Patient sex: M
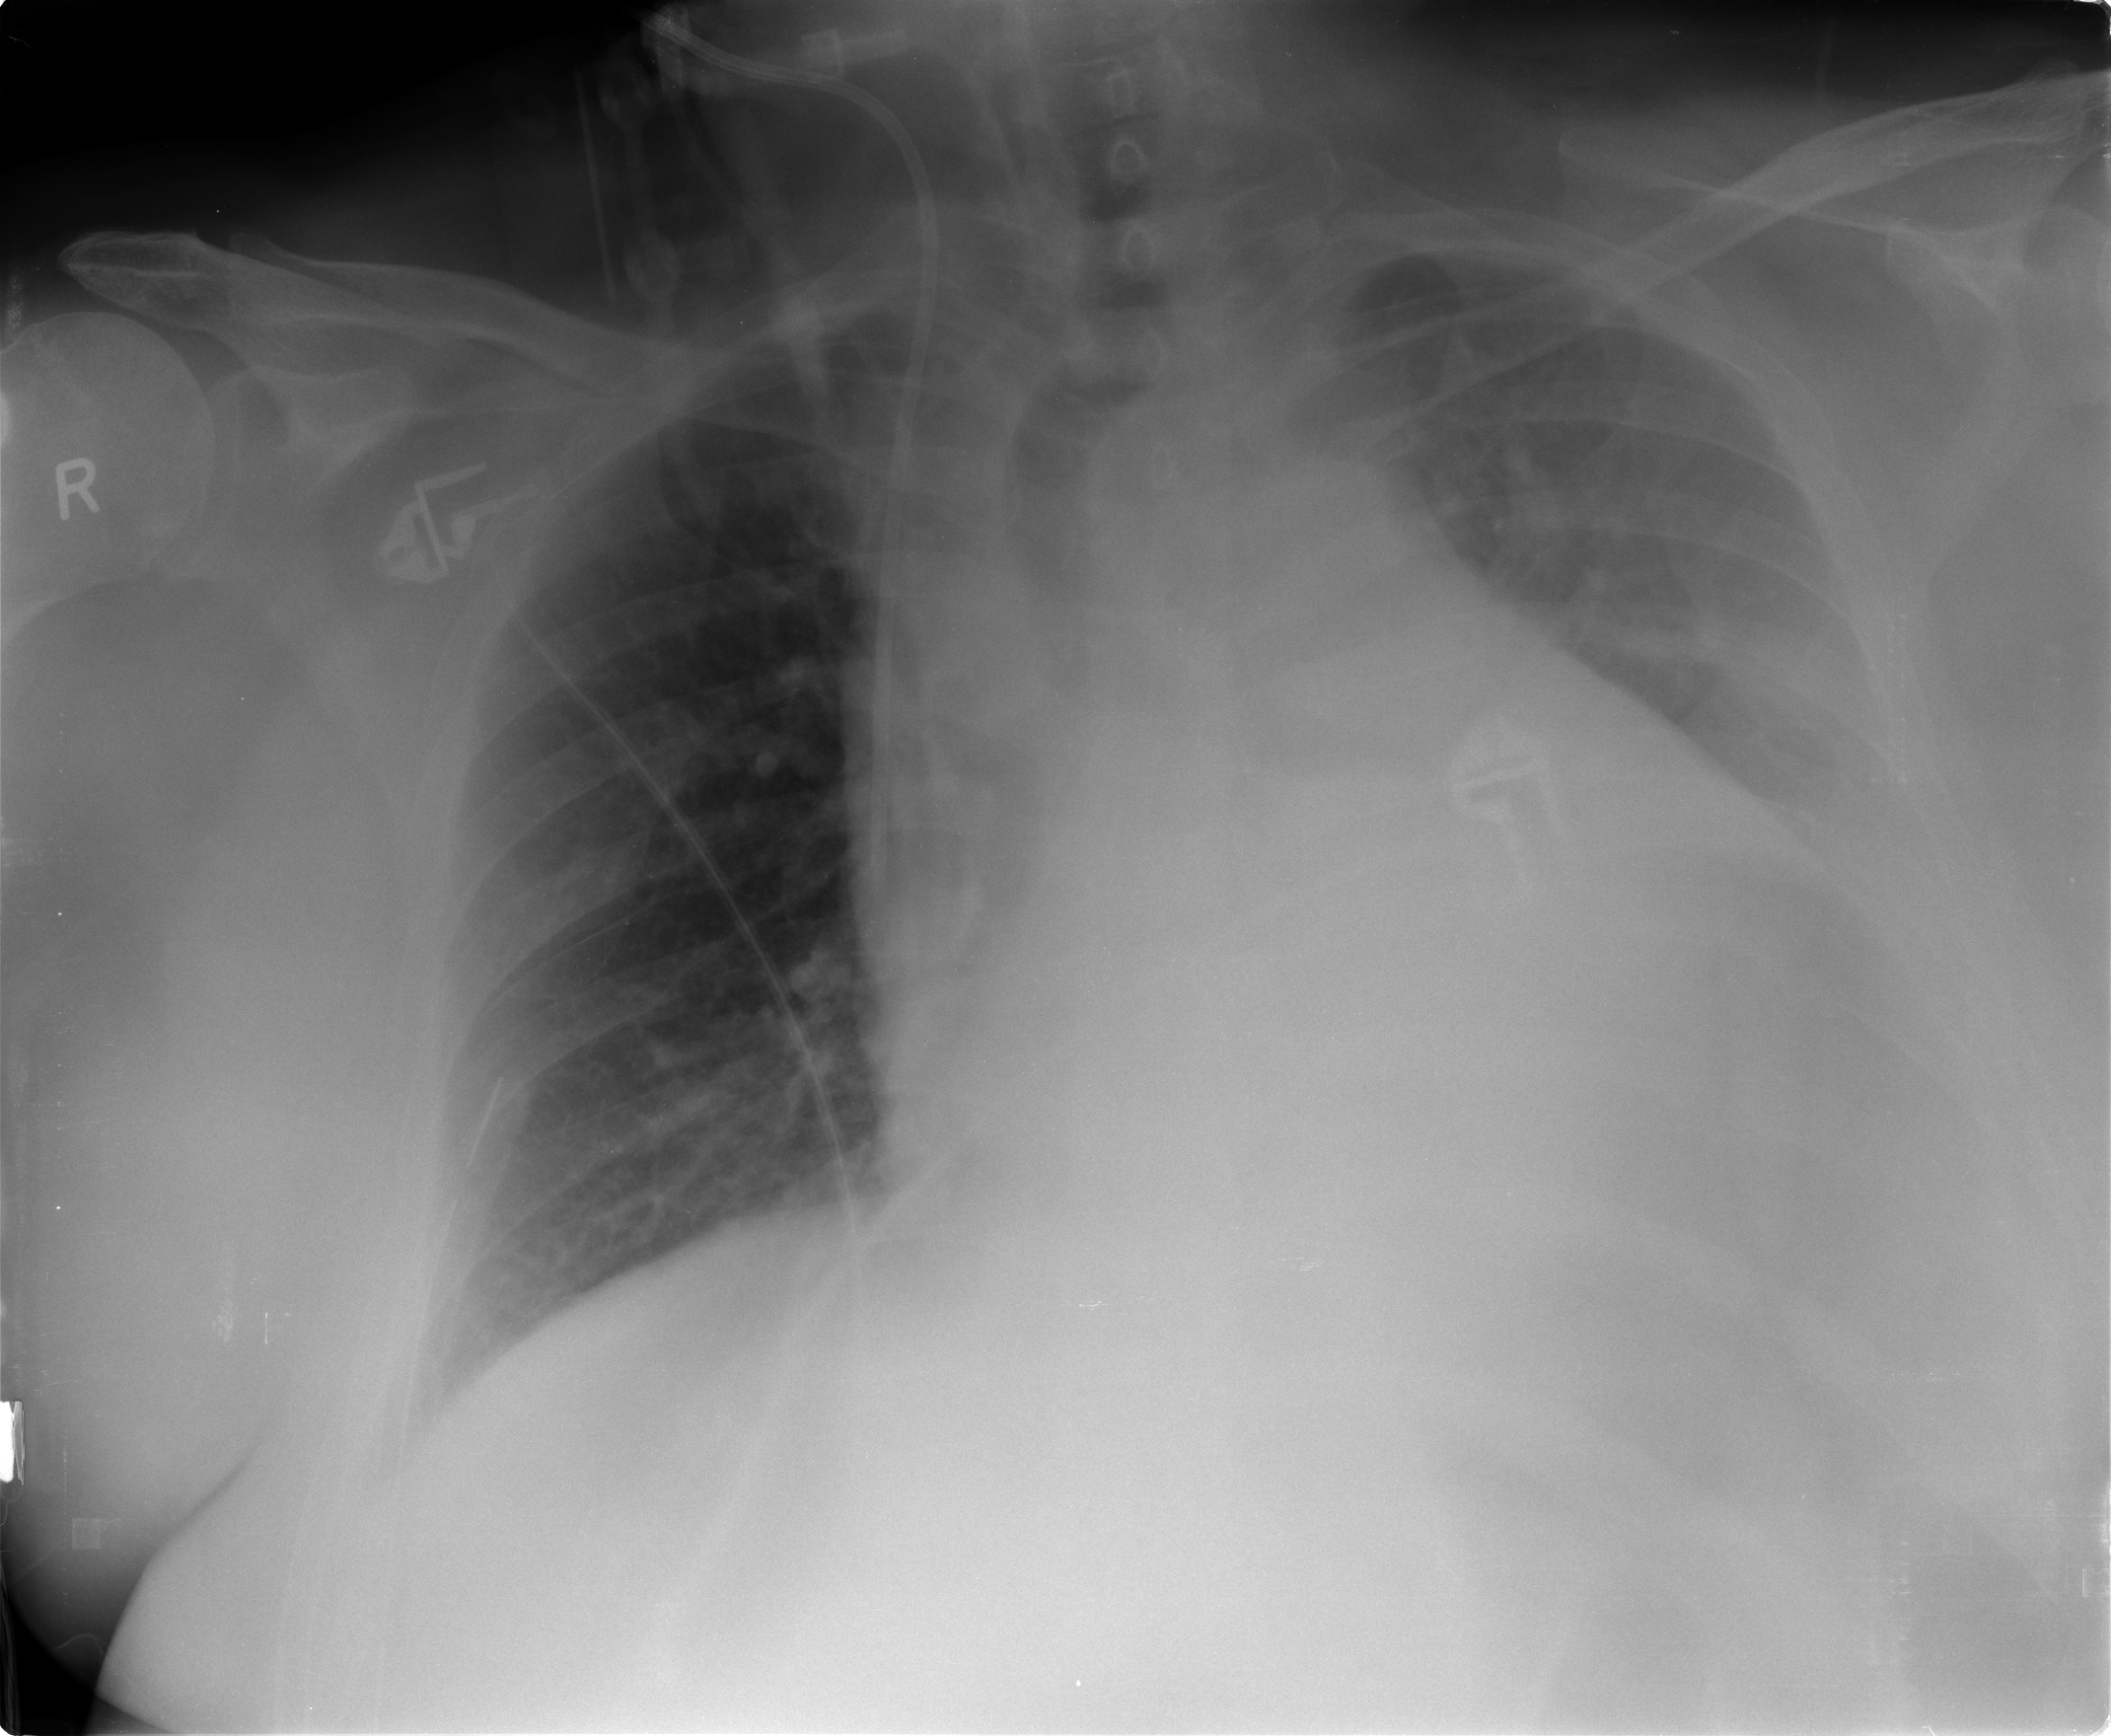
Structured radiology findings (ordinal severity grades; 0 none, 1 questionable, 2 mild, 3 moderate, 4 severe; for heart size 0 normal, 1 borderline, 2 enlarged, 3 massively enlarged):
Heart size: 2
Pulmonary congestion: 0
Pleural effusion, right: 0
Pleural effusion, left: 3
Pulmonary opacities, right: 0
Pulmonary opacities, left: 0
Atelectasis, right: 2
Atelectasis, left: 2